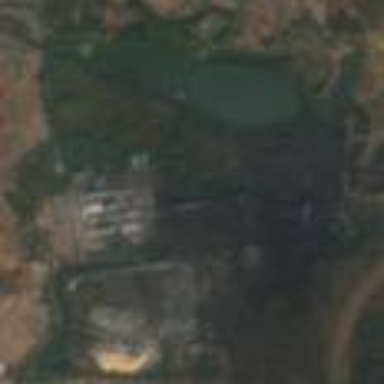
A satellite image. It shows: Industrial area with coal-powered plant.